Question: I have an assignment where I have to make tables in MagicDraw and then to generate MySQL code. I pasted the generated code to SQL code section in phpMyAdmin and it showed an error:
SQL query:
'''
DROP TABLE IF EXISTS LogistikosCentras;
'''
MySQL answer:
> #1217 - Cannot delete or update a parent row: a foreign key constraint fails
These are my tables:

And this is some of my code:
'''
CREATE TABLE LogistikosCentras
(
pavadinimas varchar (255) NOT NULL,
adresas varchar (255) NOT NULL,
telefonas int NOT NULL,
el_pastas varchar (255) NOT NULL,
id_LogistikosCentras integer NOT NULL,
PRIMARY KEY(id_LogistikosCentras)
);
CREATE TABLE SiuntosPervezimoTarnyba
(
pavadinimas varchar (255) NOT NULL,
transportoPriemonesTalpa double precision NOT NULL,
transportoPriemoniuKiekis int NOT NULL,
transportoPriemone varchar (15) NOT NULL,
pristatymoGreitis varchar (8) NOT NULL,
id_SiuntosPervezimoTarnyba integer NOT NULL,
CHECK(transportoPriemone in ('sunkvezimis', 'laivas', 'lektuvas',
'lengvojiMasina')),
CHECK(pristatymoGreitis in ('valandos', 'dienos')),
PRIMARY KEY(id_SiuntosPervezimoTarnyba)
);
CREATE TABLE Darbuotojas
(
vardas varchar (255) NOT NULL,
pavarde varchar (255) NOT NULL,
tabelio_nr char (255) NOT NULL,
pareigos char (10) NOT NULL,
id_Darbuotojas integer NOT NULL,
fk_LogistikosCentrasid_Logistikoscentras integer NOT NULL,
CHECK(pareigos in ('buhalteris', 'krovejas')),
PRIMARY KEY(id_Darbuotojas, fk_LogistikosCentrasid_Logistikoscentras),
CONSTRAINT dirba FOREIGN KEY(fk_LogistikosCentrasid_Logistikoscentras)
REFERENCES LogistikosCentras (id_LogistikosCentras)
);
'''
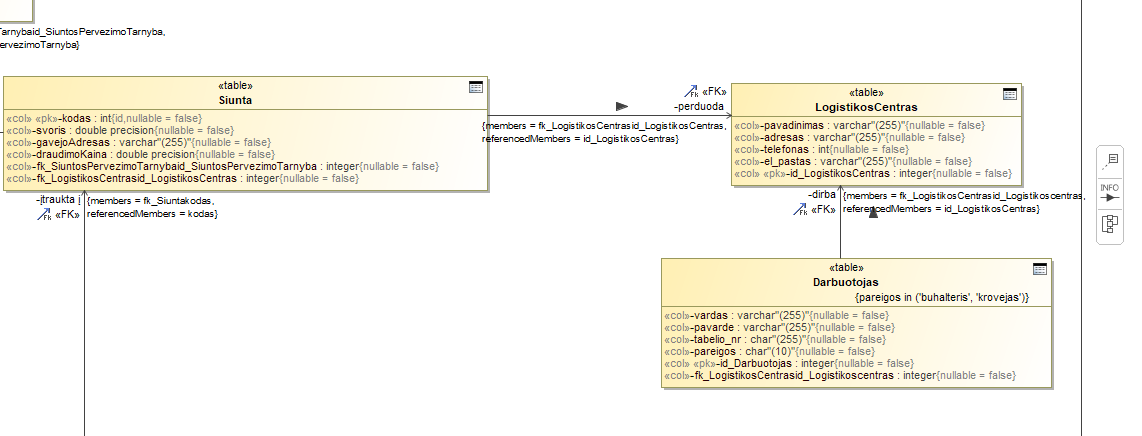
Answer: I just reversed the order of the requests to delete tables and it worked.